九年级 · 画法几何学
(6 分) 如图, 在 $\triangle A B C$ 中, $A B=A C$, 以 $A B$ 为直径的 $O$ 交 $B C$ 于点 $D$, 过点 $D$ 作 $E F \perp A C$ 于点 $E$, 交 $A B$ 的延长线于点 $F$.

(1)判断直线 $D E$ 与 $\odot O$ 的位置关系, 并说明理由;

(2)如果 $A B=5, B C=6$, 求 $D E$ 的长.

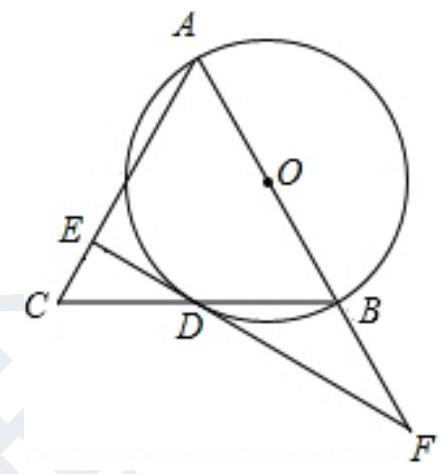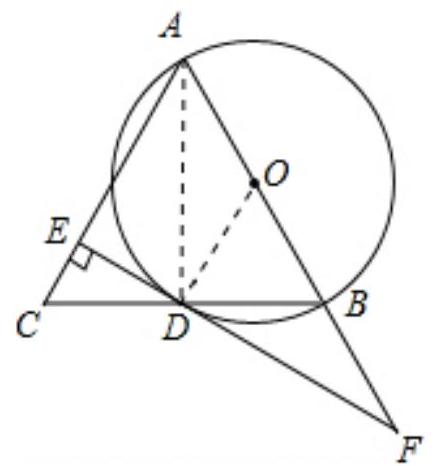
答案: 解: (1)相切, 理由如下:

连接 $A D, O D$,

$\because A B$ 为 $\odot O$ 的直径,

$\therefore \angle A D B=90^{\circ}$.

$\therefore A D \perp B C$.

$\because A B=A C$

$\therefore C D=B D=\frac{1}{2} B C$.
$\because O A=O B$,

$\therefore O D / / A C$.

$\therefore \angle O D E=\angle C E D$.

$\because D E \perp A C$

$\therefore \angle O D E=\angle C E D=90^{\circ}$.

$\therefore O D \perp D E$.

$\therefore D E$ 与 $\odot O$ 相切.

(2) 由(1)知 $\angle A D C=90^{\circ}$,

$\therefore$ 在 $R t \triangle A D C$ 中, 由勾股定理得

$A D=\sqrt{A C^{2}-\left(\frac{1}{2} B C\right)^{2}}=\sqrt{5^{2}-\left(\frac{1}{2} \times 6\right)^{2}}=4$.

$\because S_{A C D}=\frac{1}{2} A D \cdot C D=\frac{1}{2} A C \cdot D E$,

$\therefore \frac{1}{2} \times 4 \times 3=\frac{1}{2} \times 5 D E$.

$\therefore D E=\frac{12}{5}$.